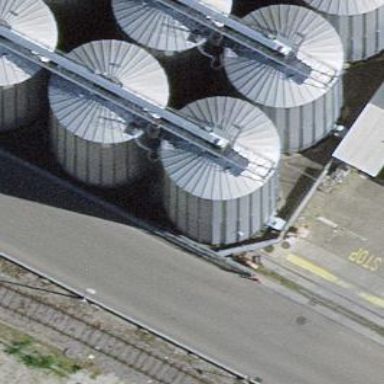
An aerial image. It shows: Storage tank that is man-made.